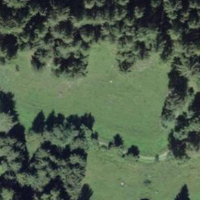
EUNIS habitat code: 43
Species observed at this site:
Chrysosplenium alternifolium
Petasites albus